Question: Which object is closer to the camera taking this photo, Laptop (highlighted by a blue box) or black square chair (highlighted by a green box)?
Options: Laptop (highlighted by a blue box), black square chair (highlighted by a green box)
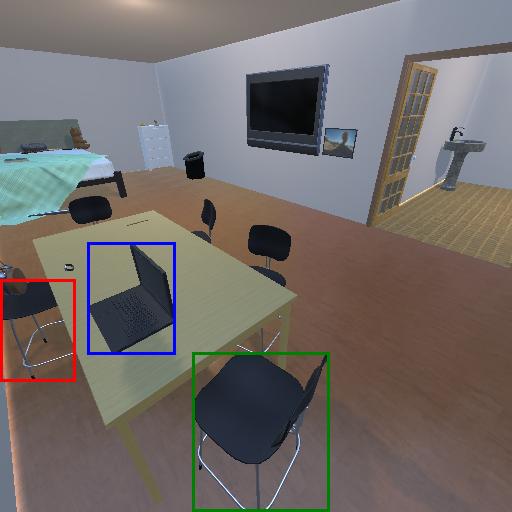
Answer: Laptop (highlighted by a blue box)